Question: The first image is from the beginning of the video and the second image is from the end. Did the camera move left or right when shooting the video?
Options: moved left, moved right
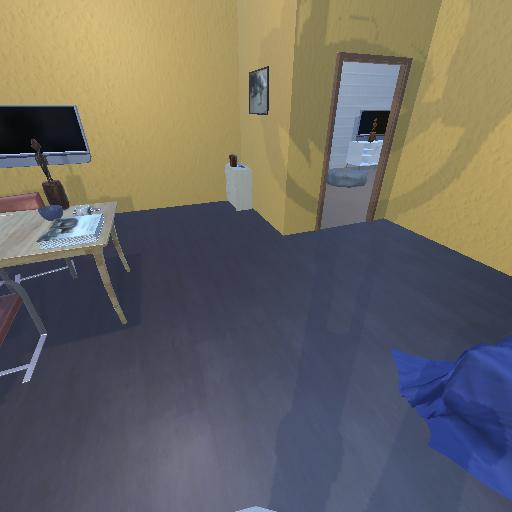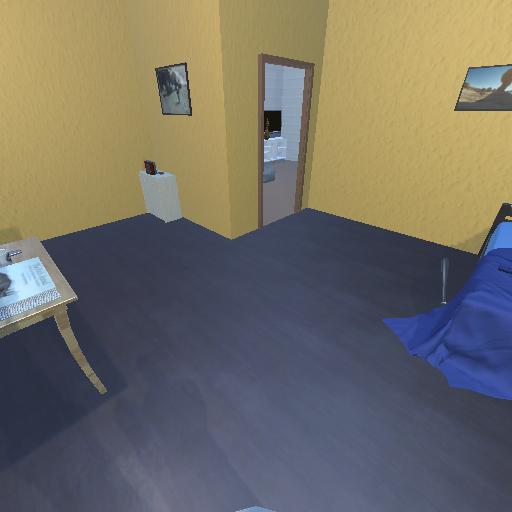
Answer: moved left